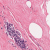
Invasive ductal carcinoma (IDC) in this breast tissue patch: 0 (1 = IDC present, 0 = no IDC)